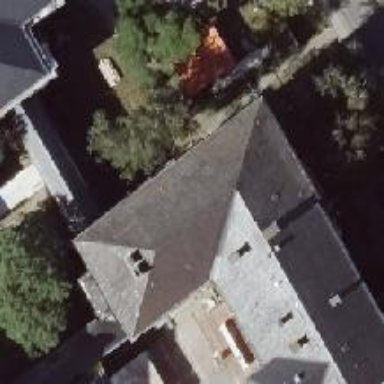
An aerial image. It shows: View of roof with edges.